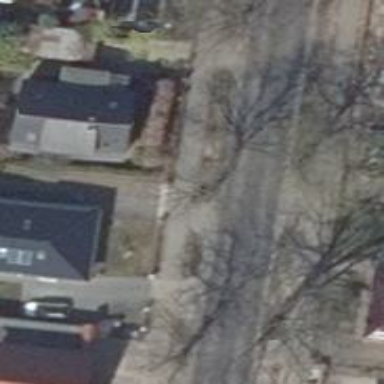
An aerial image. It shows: Secondary road with asphalt surface. There are separate sidewalks on both sides.